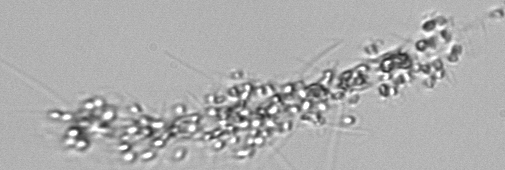
Label: Chaetoceros_didymus_TAG_external_flagellate